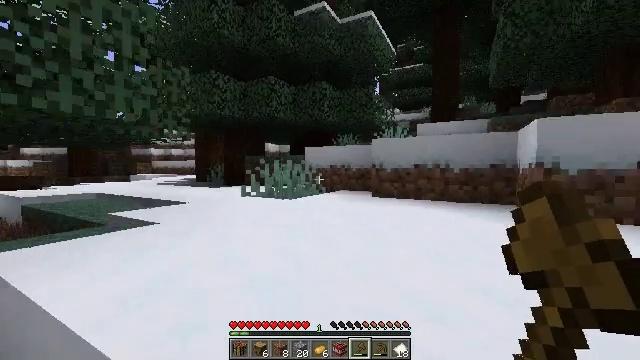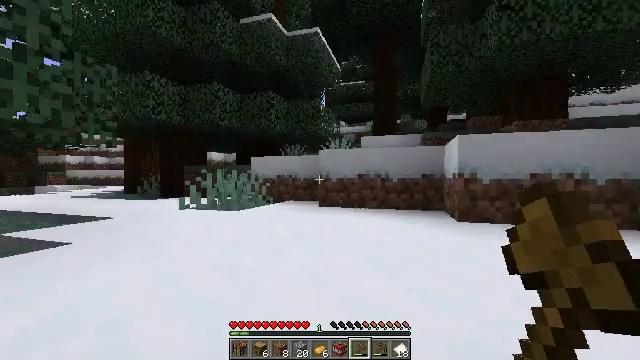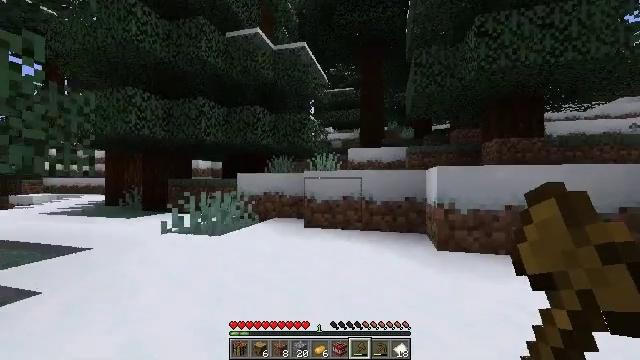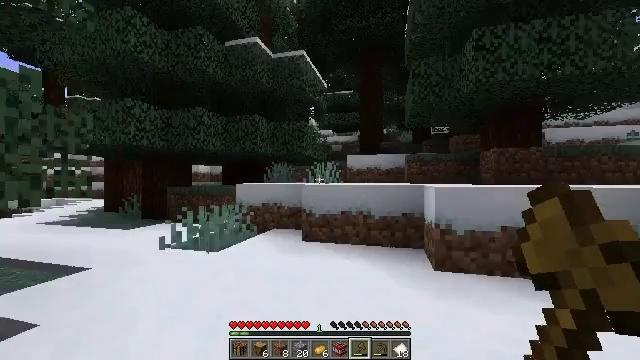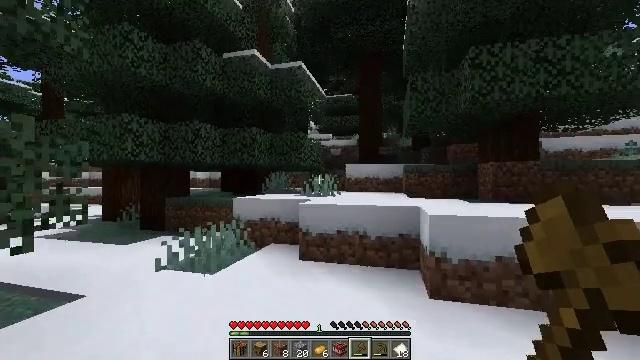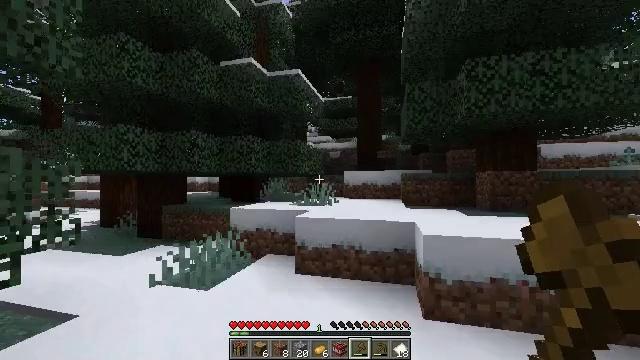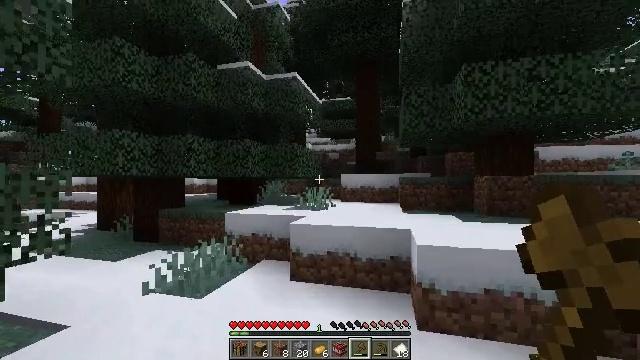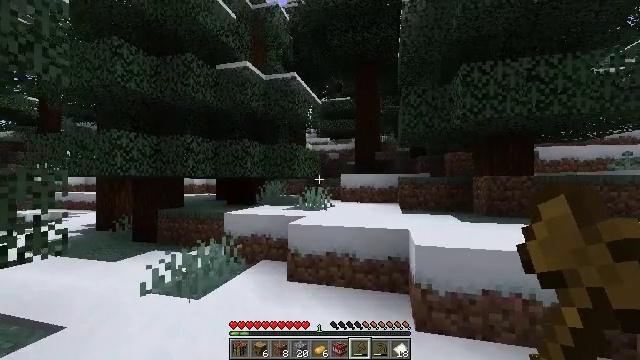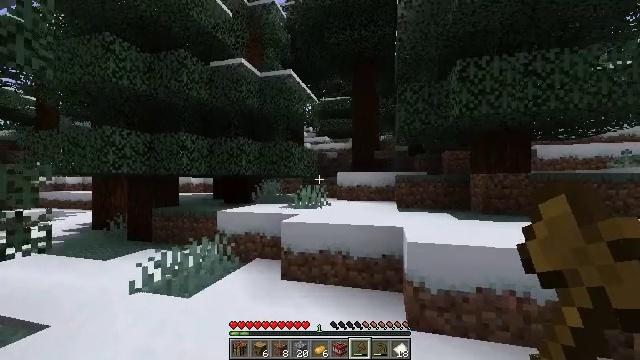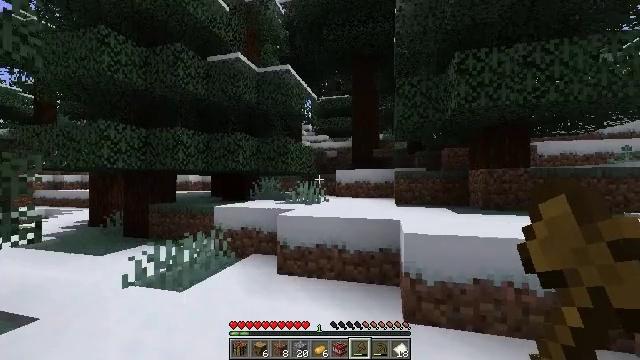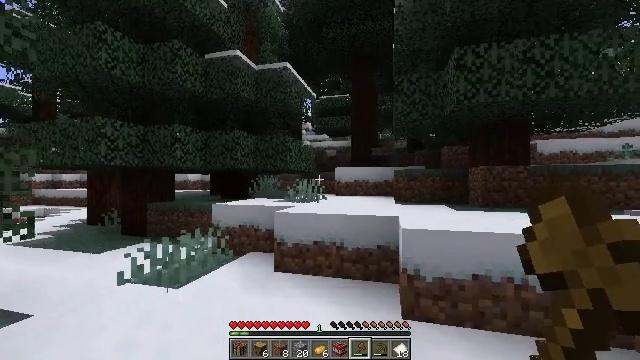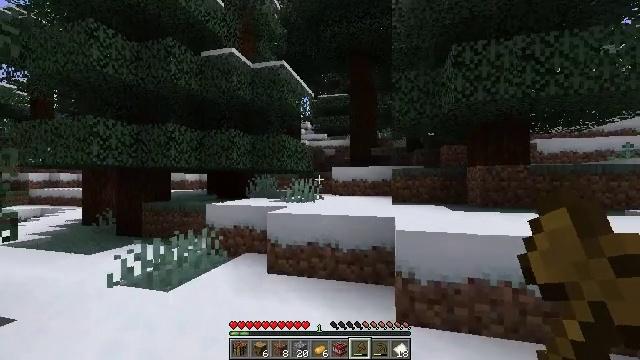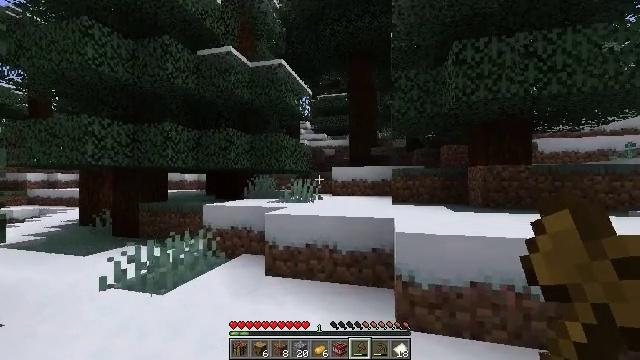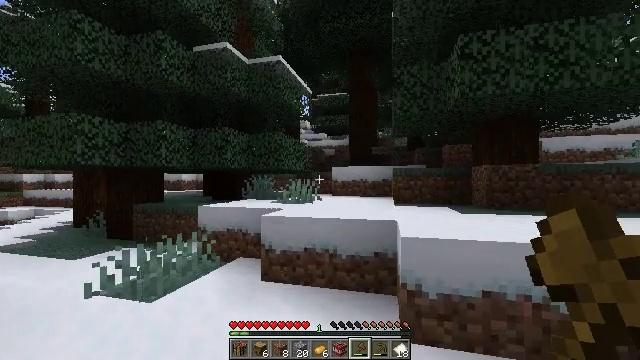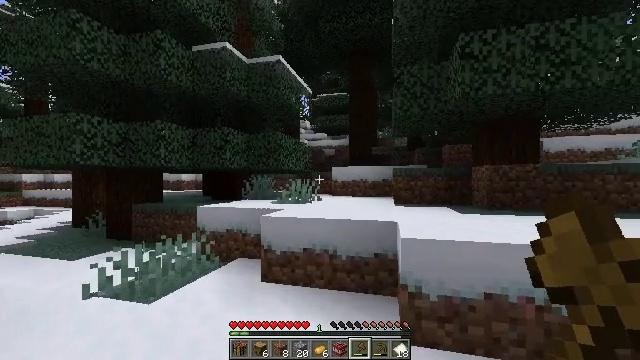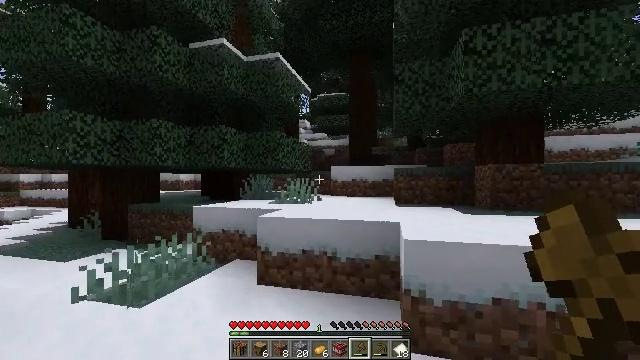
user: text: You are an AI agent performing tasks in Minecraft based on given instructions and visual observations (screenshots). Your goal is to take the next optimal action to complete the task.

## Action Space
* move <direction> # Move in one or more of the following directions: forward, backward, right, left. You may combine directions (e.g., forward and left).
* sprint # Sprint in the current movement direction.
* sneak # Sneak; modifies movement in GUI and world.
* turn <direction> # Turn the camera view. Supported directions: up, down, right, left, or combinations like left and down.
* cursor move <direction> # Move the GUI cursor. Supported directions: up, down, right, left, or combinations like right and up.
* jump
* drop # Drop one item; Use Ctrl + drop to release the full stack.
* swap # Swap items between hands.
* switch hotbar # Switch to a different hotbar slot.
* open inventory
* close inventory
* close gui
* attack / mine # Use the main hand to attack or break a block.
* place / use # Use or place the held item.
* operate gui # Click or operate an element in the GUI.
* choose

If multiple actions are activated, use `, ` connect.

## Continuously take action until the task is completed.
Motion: motion action
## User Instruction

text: Harvest the large fern for decoration.
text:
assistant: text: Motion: move forward and move right, turn right and up
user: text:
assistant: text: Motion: move forward and move right, turn right, jump
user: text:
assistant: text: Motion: move forward and move right, jump
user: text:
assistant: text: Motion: move forward and move right, jump
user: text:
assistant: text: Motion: move forward and move right, jump
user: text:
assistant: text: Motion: move forward and move right, jump
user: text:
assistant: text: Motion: move forward and move right
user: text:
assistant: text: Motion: move forward
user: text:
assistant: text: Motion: move forward
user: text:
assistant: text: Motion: no_op
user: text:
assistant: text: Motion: no_op
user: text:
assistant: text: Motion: move forward
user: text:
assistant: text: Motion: move forward
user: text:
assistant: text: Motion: no_op
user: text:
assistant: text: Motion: no_op
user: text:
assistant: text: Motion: move forward
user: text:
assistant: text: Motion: move forward
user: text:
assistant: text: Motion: move forward
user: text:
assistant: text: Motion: move forward
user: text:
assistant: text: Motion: move forward
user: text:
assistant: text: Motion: move forward
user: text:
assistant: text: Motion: move forward
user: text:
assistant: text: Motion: move forward
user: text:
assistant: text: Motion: move forward, jump
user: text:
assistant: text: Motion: move forward, jump
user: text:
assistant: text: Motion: move forward, turn right, jump
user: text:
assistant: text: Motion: move forward, turn right, jump
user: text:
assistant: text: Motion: move forward, jump
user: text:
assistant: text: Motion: move forward
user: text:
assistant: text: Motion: move forward